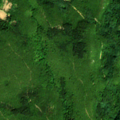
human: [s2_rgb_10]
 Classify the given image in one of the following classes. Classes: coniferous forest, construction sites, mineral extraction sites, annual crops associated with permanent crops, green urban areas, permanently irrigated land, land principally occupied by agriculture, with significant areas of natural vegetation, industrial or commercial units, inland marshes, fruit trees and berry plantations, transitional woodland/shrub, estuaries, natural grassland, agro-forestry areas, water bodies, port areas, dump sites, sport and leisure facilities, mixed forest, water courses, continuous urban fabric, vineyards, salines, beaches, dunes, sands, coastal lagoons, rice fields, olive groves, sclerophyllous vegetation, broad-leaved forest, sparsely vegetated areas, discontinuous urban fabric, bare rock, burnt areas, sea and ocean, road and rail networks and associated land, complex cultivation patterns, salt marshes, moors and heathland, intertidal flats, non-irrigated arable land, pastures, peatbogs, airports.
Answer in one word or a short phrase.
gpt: land principally occupied by agriculture, with significant areas of natural vegetation, broad-leaved forest, mixed forest